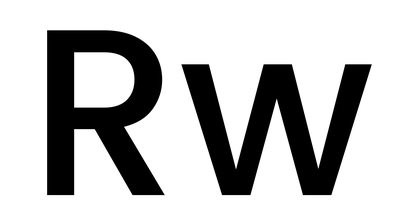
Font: Poppins-Medium